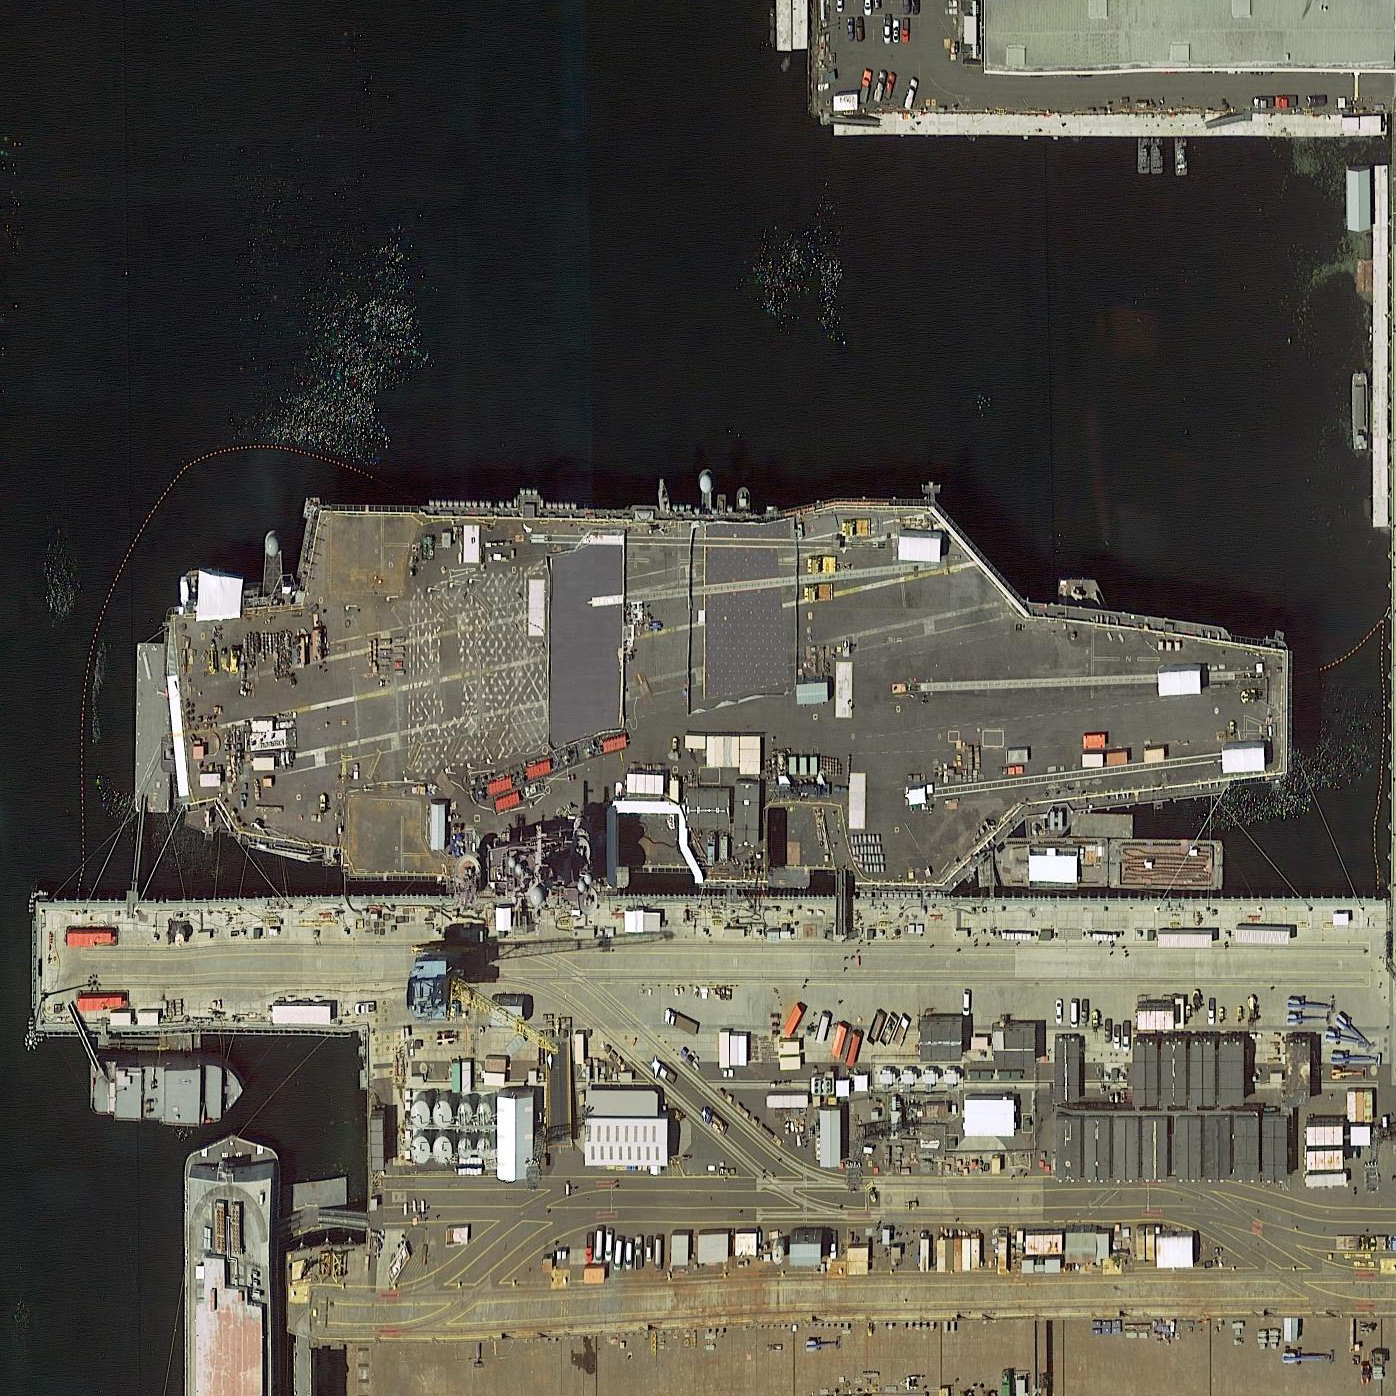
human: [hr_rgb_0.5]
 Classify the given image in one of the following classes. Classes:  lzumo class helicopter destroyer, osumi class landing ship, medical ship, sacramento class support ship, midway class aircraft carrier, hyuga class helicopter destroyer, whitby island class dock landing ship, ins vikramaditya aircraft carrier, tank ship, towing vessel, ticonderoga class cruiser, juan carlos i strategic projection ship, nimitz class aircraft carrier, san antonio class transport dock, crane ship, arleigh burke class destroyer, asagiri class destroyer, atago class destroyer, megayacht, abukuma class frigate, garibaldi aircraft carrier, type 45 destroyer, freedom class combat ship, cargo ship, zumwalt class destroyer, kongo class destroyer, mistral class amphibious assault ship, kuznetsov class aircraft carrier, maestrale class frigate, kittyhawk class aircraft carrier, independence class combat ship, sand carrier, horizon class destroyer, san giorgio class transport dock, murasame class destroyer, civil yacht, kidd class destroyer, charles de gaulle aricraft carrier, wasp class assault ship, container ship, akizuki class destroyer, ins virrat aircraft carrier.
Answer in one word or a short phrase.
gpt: Nimitz class aircraft carrier